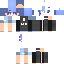
A female human skin with pale skin, wearing brown long hair dressed in a blue hoodie and blue pants, featuring a closed mouth.